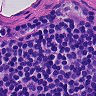
Metastatic tissue present: no